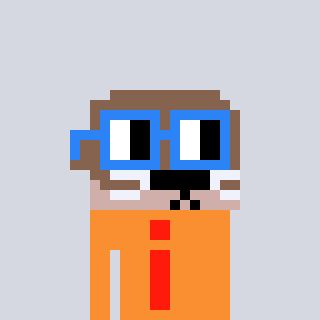
a pixel art character with square blue glasses, a otter-shaped head and a orange-colored body on a cool background